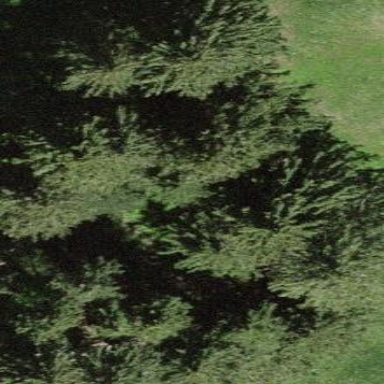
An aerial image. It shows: Woodland consisting mainly of needle-leaved trees.